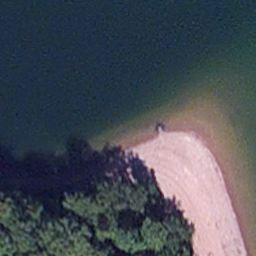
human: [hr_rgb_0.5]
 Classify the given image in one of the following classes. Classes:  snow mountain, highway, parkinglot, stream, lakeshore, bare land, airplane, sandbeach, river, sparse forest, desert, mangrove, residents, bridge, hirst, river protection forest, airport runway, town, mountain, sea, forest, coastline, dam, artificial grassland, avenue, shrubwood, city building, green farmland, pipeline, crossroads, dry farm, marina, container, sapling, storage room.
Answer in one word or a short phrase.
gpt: lakeshore